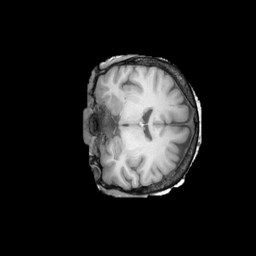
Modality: T1w
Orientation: coronal
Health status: ill
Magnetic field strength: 3 T